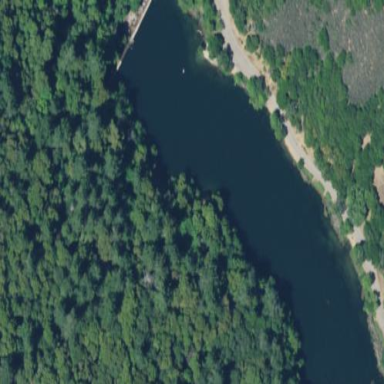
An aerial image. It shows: Pond surrounded by natural water.